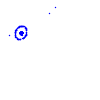
Particle: kaon